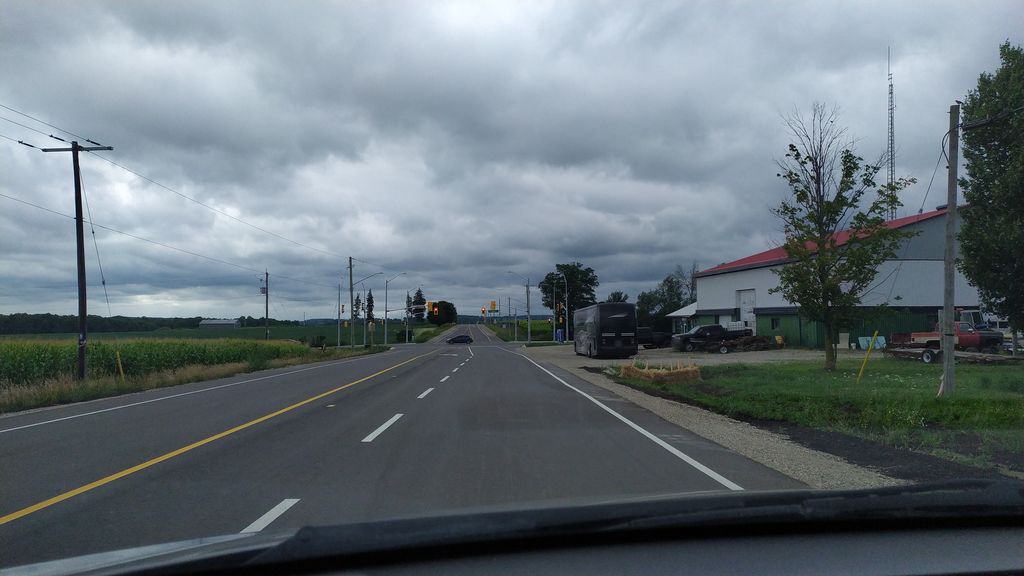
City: kitchener-waterloo